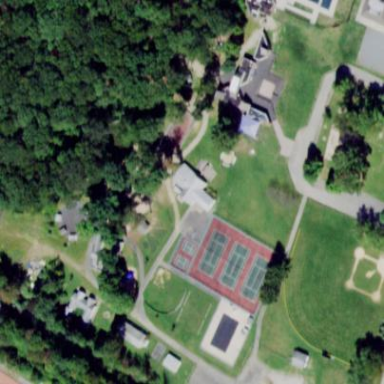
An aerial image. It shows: Summer camp area designated as campsite.